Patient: sex M, age 58
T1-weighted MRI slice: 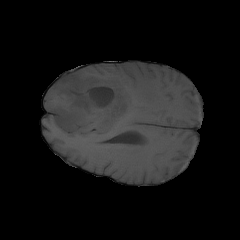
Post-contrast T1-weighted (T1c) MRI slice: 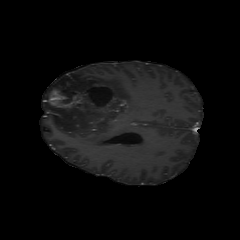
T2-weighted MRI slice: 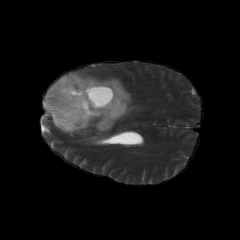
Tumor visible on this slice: yes
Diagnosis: Astrocytoma, IDH-mutant
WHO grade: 4